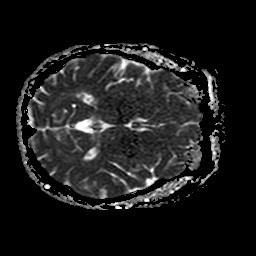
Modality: ADC
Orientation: axial
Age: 71
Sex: female
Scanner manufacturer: philips
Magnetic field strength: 1.5 T
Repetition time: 3.396 s
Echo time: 0.09411 s